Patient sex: F
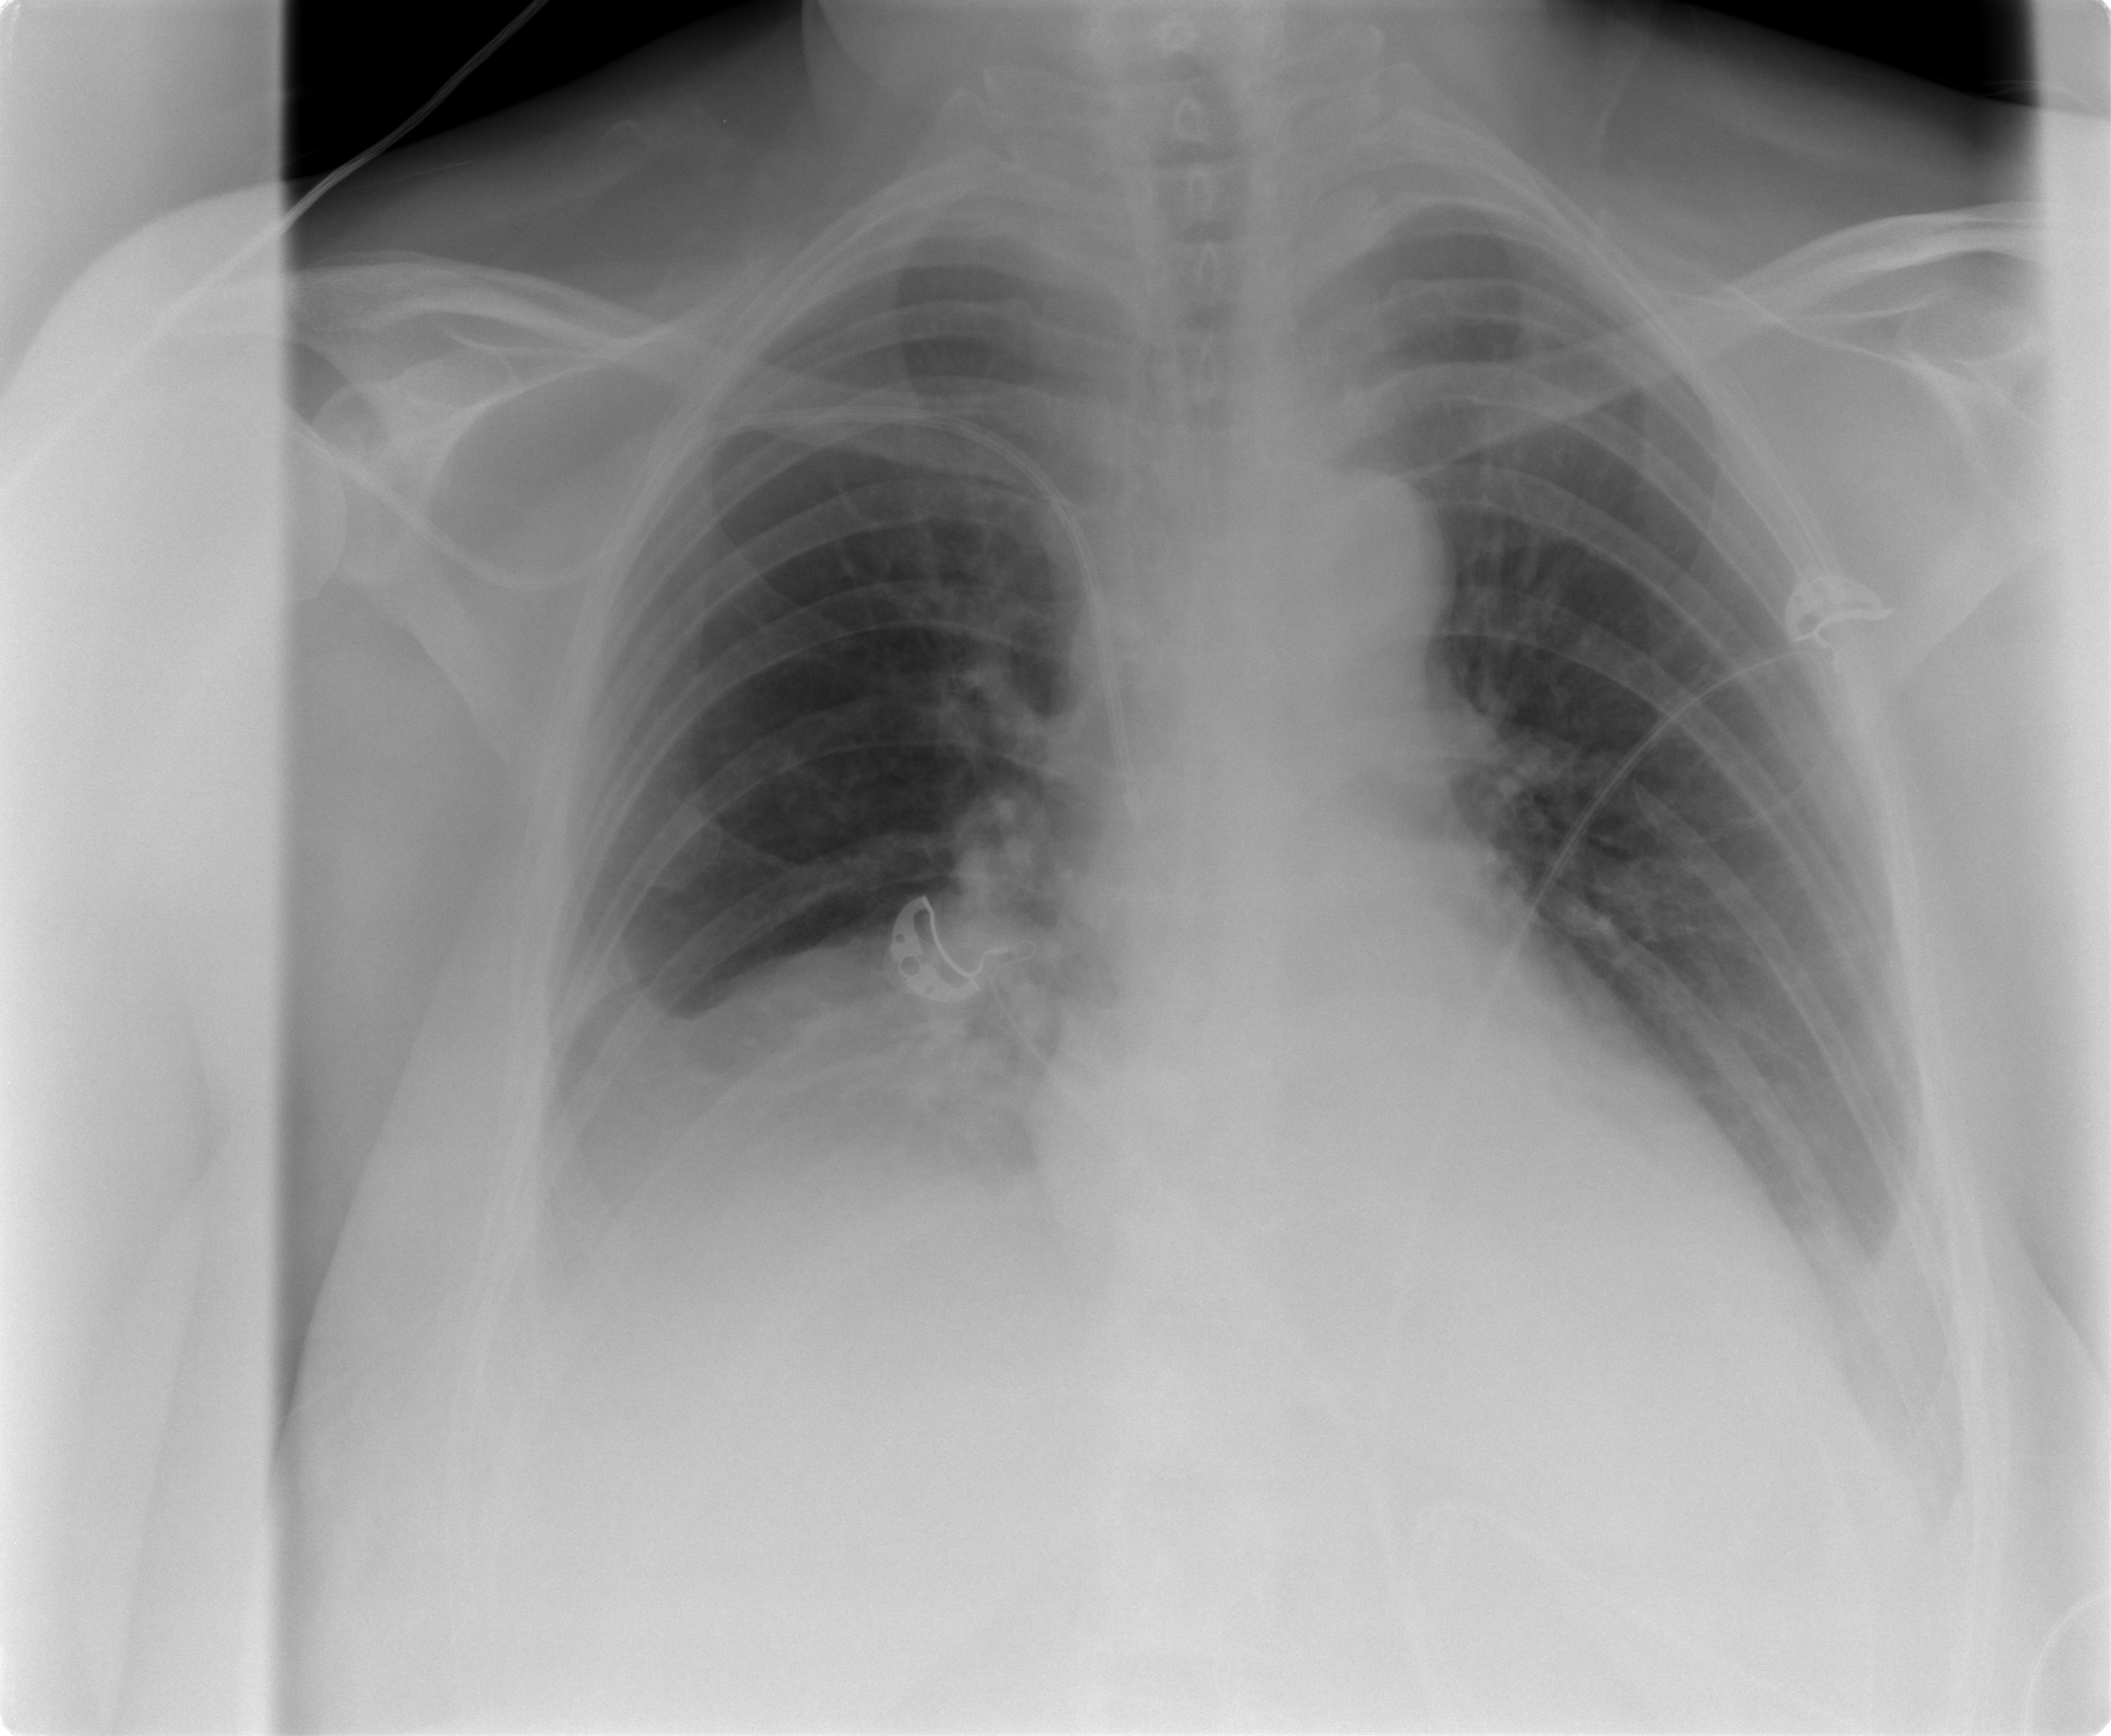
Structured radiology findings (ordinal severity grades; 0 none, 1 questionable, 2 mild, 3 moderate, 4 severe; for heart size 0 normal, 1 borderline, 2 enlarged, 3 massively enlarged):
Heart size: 0
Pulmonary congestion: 0
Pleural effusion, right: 2
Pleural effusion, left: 2
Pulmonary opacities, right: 0
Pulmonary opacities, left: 0
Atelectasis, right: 2
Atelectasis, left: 2